Question: I want to disable all the 'NSLog' in my project. In the project I have added one library. When I tried to disable all the 'NSLog' in the project other than the library it is working fine.
But when I try to add it in the library project it is throwing error.
I tried this code
'''
// Enable debug (NSLog)
//#define DEVLOPENV 1 // comment this to disable the nslogs
#ifdef DEVLOPENV
# define NSLog(fmt, ...) NSLog((@"
%s : [Line - %d]
" fmt), __PRETTY_FUNCTION__, __LINE__, ##__VA_ARGS__);
#else
# define NSLog(fmt, ...)
#endif
'''
The xcode is throwing

Can anyone please help me how to fix this error.
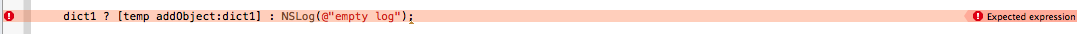
Answer: When the macro is expanded at compile time, your code will look like this:
'''
dict1 ? [temp addObject:dict1] : ;
'''
Not providing a "else" value for the ternary operator is not possible, hence the error.
You could define your macro like so to work around the problem:
'''
#ifdef DEVLOPENV
# define NSLog(fmt, ...) NSLog((@"
%s : [Line - %d]
" fmt), __PRETTY_FUNCTION__, __LINE__, ##__VA_ARGS__);
#else
# define NSLog(fmt, ...) (void)(0)
#endif
'''
Your code will then look like:
'''
dict1 ? [temp addObject:dict1] : (void)(0);
'''
'(void)(0)' is a no-op, achieving the expected behavior.
However, in this particular case, I'd recommend avoiding using a ternary operator. A classic 'if...else' construct would be <URL>.